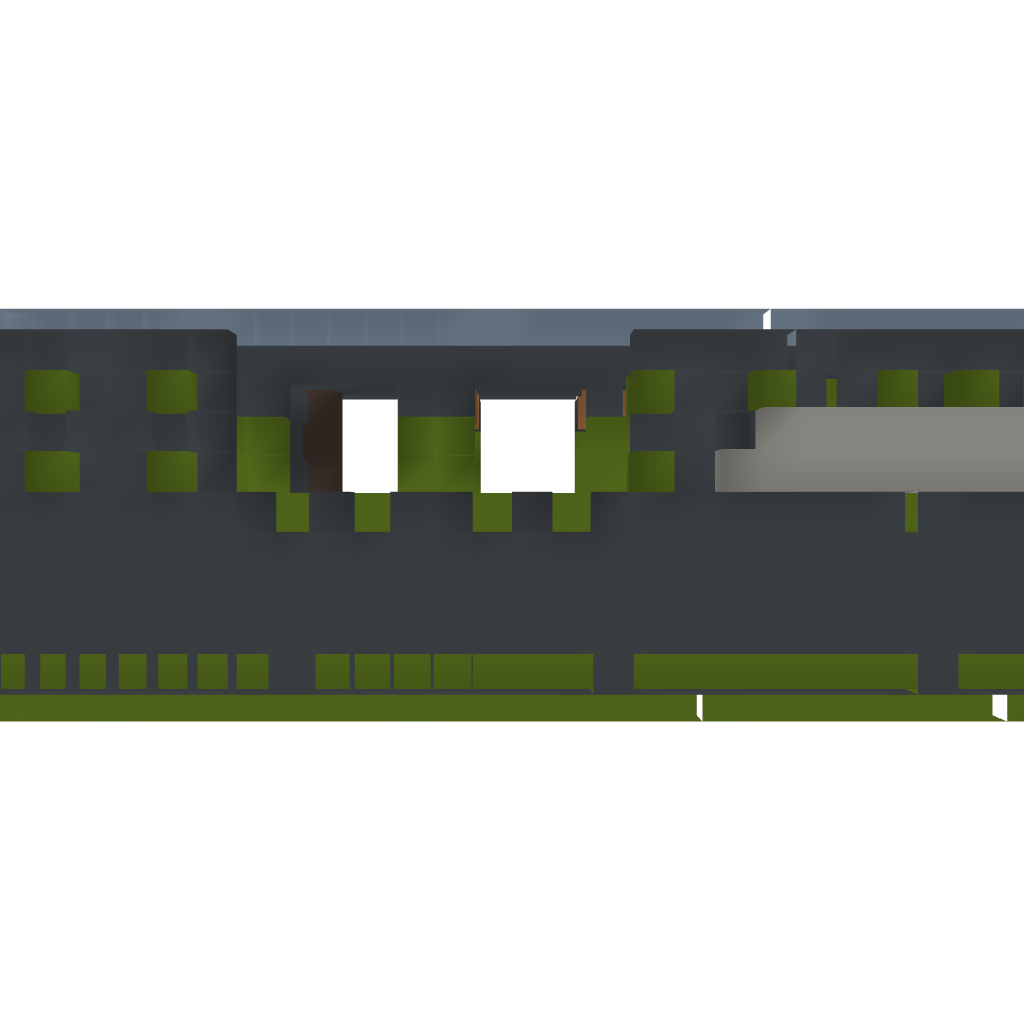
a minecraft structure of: HMS Ogre